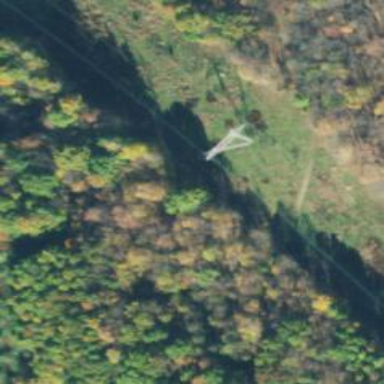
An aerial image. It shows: Lattice structure tower used for power distribution.